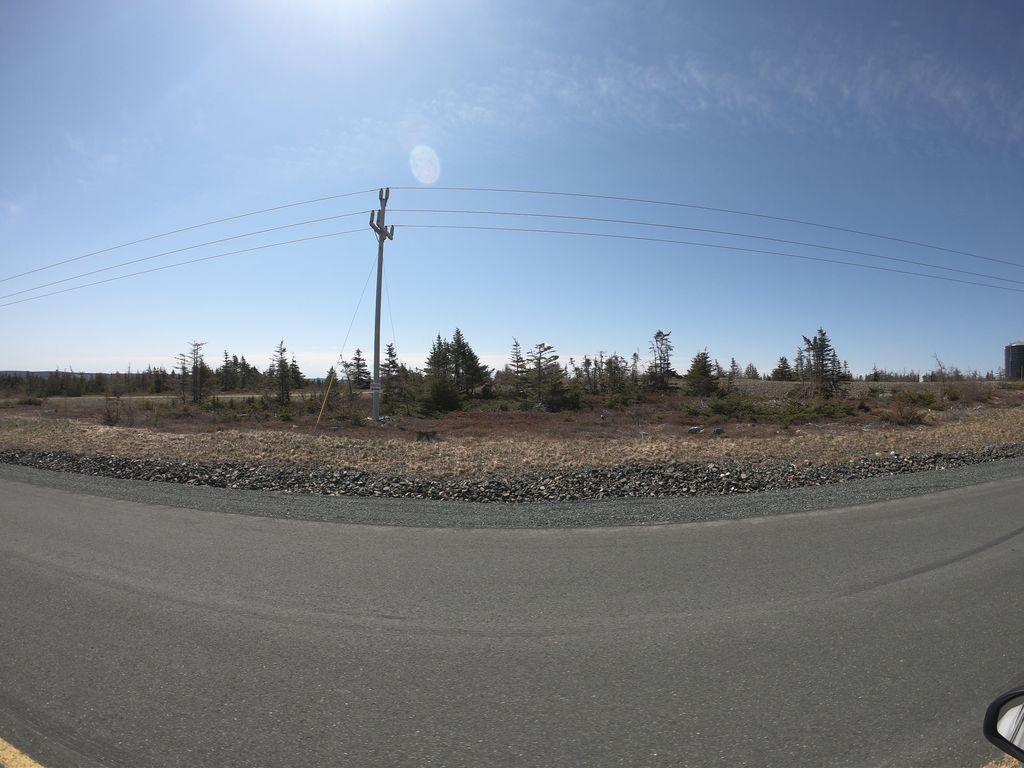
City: st_johns